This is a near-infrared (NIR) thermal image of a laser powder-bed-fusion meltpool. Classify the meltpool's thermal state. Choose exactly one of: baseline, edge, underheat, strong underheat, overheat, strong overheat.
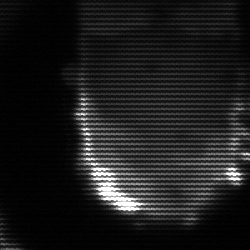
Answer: baseline